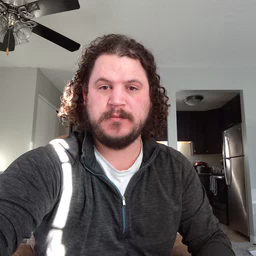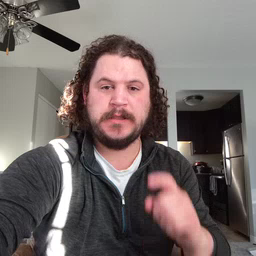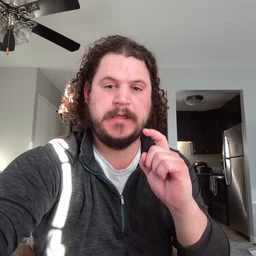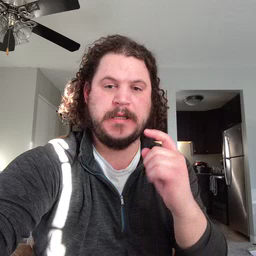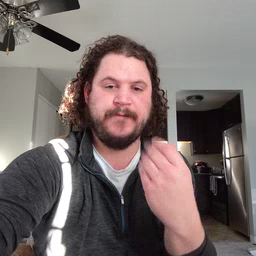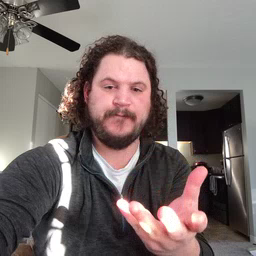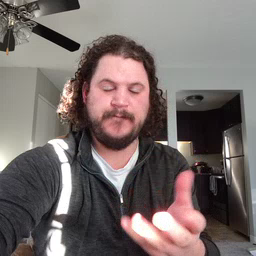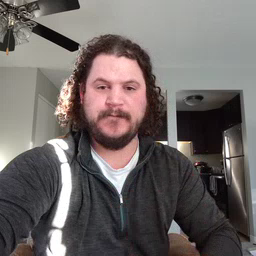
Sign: give